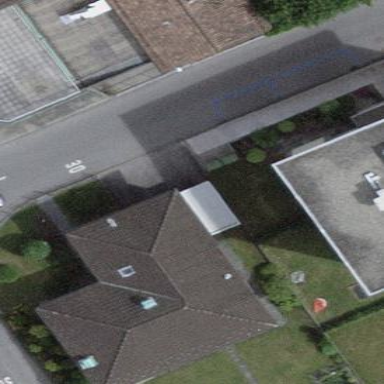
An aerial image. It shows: Building with hipped roof in brown color.